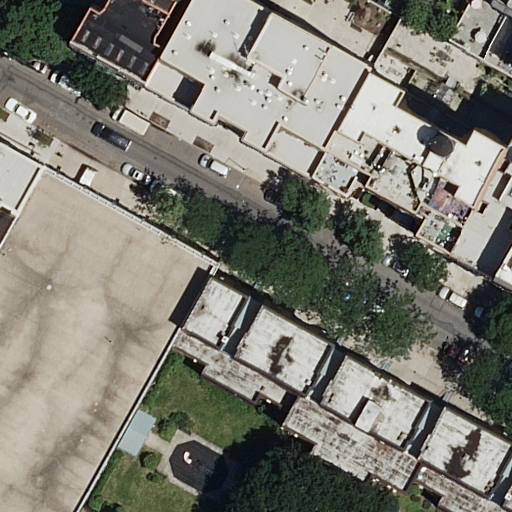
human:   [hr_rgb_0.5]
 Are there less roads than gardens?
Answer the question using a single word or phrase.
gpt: no

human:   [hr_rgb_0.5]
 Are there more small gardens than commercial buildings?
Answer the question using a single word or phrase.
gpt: yes

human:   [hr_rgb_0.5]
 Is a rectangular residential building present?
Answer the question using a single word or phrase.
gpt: yes

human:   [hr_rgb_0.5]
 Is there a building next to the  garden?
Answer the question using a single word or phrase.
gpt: yes

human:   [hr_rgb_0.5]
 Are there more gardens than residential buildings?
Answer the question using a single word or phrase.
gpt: no

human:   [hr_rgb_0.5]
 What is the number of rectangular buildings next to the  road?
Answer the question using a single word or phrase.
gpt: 5

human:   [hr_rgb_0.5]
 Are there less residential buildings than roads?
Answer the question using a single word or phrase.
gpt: no

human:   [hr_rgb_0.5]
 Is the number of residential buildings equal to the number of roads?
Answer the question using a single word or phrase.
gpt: no

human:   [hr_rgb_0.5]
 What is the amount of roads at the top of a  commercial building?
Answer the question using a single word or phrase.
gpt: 0

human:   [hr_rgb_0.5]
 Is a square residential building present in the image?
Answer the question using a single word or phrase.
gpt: no

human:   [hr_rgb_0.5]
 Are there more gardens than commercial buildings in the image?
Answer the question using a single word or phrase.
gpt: yes

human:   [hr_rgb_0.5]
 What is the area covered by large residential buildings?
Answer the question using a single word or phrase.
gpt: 5116m2

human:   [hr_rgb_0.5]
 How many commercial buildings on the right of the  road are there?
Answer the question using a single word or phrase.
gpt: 0

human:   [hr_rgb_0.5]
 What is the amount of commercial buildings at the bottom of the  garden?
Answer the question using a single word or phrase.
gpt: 0

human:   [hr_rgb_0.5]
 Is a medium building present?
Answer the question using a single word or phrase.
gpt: yes

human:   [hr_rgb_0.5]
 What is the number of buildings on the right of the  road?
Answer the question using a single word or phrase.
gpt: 4

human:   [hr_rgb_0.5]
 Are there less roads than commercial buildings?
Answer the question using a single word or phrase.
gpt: no

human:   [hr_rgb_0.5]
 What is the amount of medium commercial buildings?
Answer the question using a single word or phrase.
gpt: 0

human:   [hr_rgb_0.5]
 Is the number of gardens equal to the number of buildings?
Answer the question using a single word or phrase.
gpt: no

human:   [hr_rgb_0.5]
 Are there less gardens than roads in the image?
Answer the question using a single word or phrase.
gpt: no

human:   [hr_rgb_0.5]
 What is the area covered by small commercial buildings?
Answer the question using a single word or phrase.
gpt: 0m2

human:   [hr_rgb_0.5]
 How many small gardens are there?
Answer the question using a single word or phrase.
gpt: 1

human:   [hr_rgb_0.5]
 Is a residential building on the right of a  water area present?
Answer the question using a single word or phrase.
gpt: no

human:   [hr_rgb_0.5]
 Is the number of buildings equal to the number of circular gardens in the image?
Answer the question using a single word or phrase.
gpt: no

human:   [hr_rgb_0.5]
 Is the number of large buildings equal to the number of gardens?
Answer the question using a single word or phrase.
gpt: no

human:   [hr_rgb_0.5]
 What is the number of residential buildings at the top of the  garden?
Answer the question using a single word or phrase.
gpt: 0

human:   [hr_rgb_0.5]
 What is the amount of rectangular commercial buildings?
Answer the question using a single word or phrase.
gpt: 0

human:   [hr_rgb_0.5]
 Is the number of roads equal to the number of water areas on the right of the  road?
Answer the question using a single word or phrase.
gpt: no

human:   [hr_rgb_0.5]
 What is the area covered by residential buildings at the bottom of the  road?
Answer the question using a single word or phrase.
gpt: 1329m2

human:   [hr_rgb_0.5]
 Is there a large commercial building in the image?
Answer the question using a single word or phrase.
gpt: no

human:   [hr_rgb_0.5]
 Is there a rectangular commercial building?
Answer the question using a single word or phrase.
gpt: no

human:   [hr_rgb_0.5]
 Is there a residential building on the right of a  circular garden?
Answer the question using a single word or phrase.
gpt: no

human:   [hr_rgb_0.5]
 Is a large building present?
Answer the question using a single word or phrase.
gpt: yes

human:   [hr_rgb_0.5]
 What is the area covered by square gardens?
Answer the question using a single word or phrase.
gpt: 0m2

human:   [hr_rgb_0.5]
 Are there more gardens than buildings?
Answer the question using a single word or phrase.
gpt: no

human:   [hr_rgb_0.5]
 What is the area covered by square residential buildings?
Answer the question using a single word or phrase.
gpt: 0m2